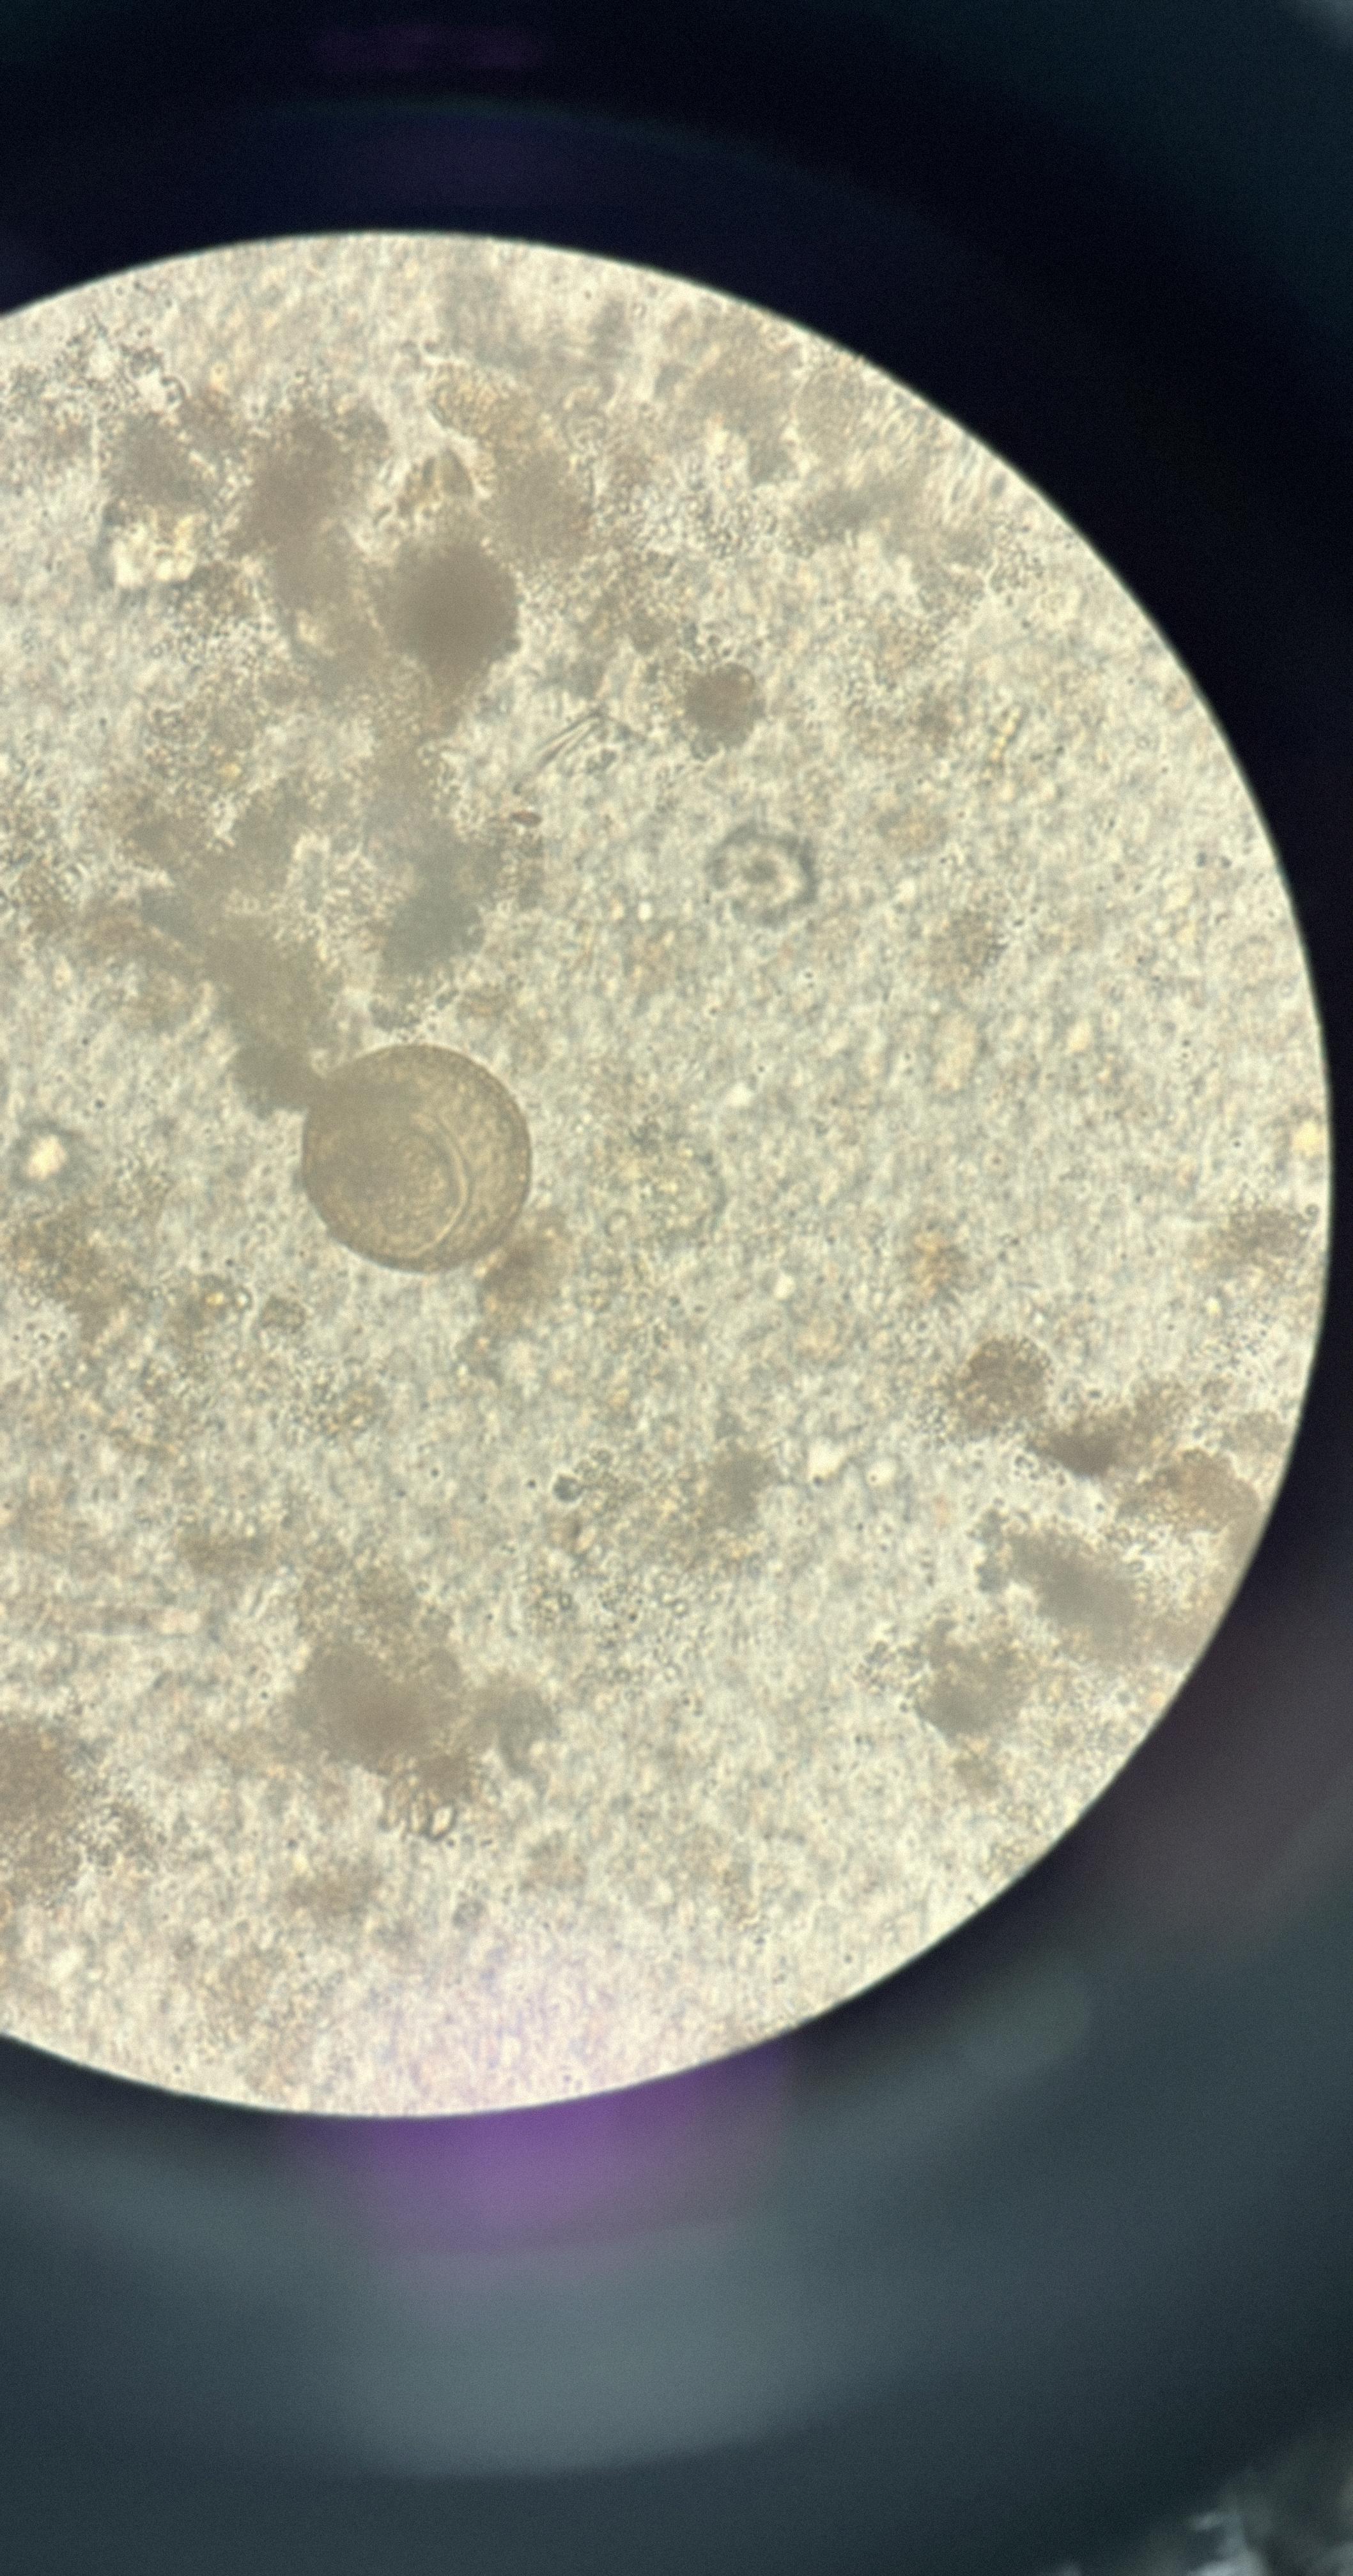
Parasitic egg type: Hymenolepis diminuta